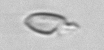
Label: Katodinium_or_Torodinium